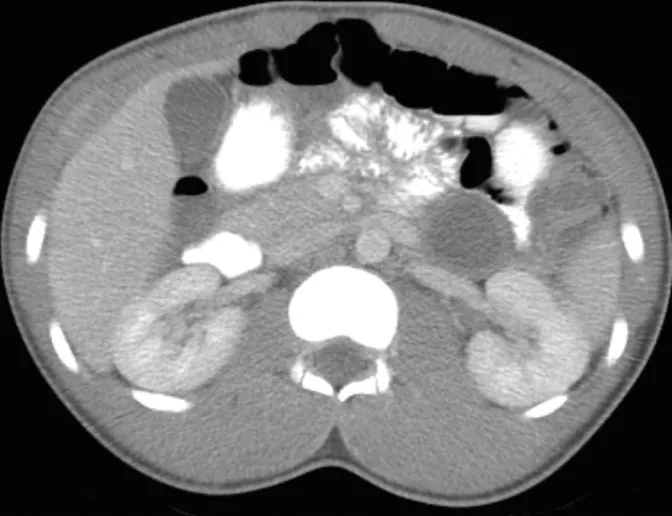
Computer tomographic scan of abdomen. Multiseptated cystic structure in the pancreatic tail (3.5 x 4 x 5 cm).
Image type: radiology (ct)